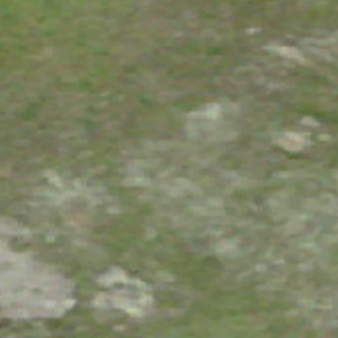
Label: other